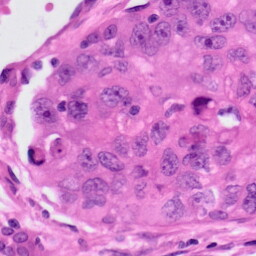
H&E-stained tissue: Lung